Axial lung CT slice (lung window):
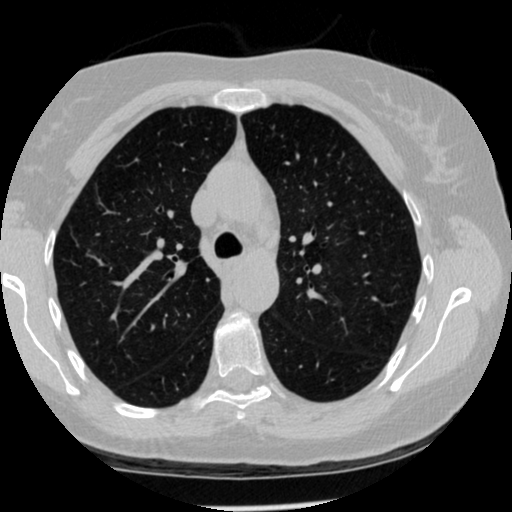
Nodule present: no